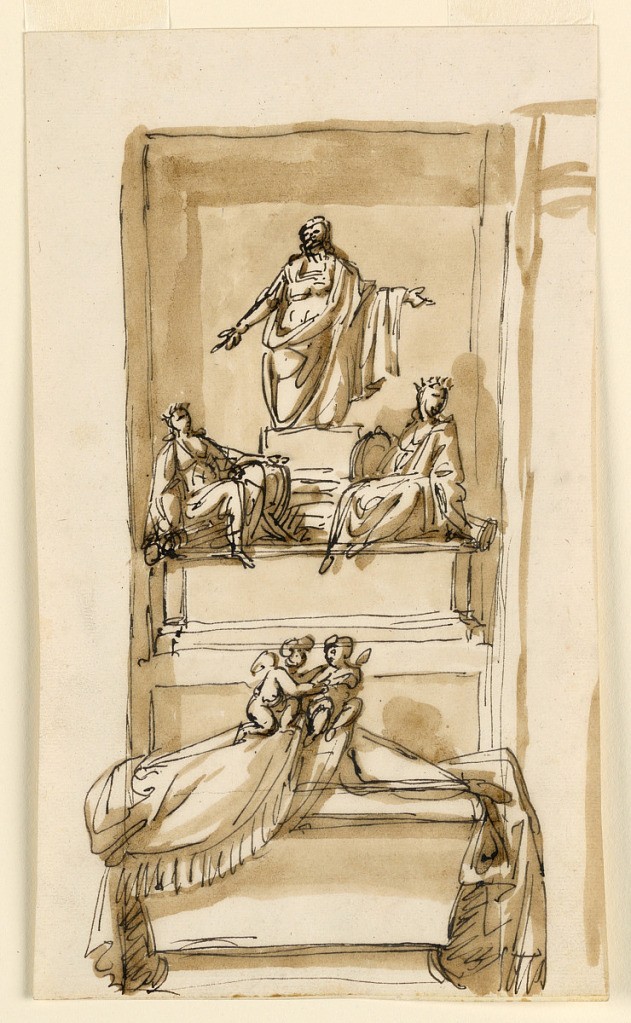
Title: Monument
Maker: Giuseppe Barberi, Italian, 1746–1809
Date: ca. 1795
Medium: Pen and brown ink, brush and brown wash
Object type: Drawing
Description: Vertical composition of a sepulchral monument. Below a sarcophagus is partly covered by a cloth with two putti. A pedestal rises in the back on which two women sit. They are personifications of "Justice" and "Peace." A man in classical armor kneels on a base. An angular niche is indicate. Beside, at right, are parts of another design.